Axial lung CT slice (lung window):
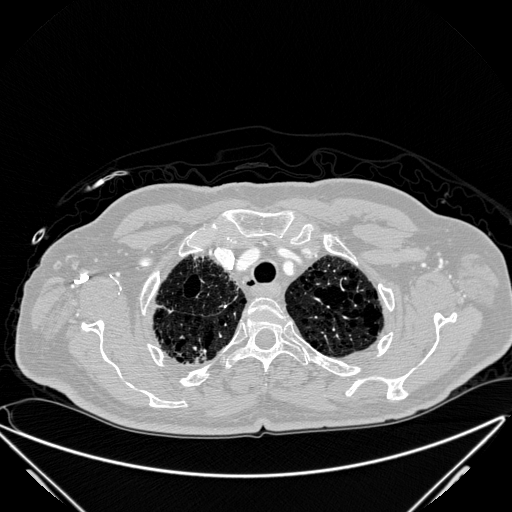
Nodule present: no